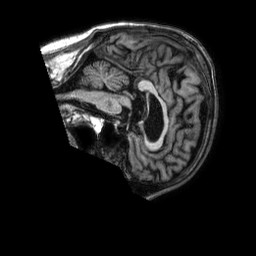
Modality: T1w
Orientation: sagittal
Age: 82
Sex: male
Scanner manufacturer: philips
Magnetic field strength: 1.5 T
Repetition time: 0.008269 s
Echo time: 0.003789 s